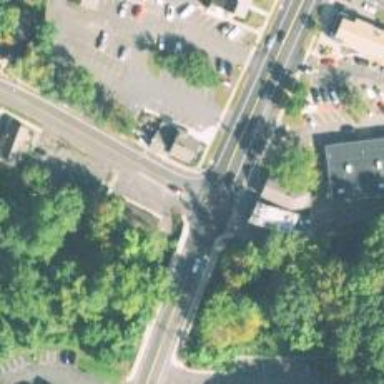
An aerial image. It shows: Unmarked road crossing.